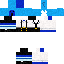
A male human skin with medium skin, wearing brown long hair dressed in a blue hoodie and blue pants, featuring a closed mouth.